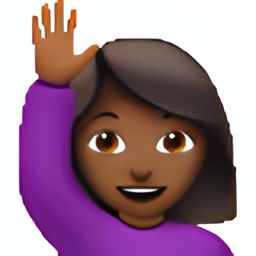
Name: happy person raising one hand
Emoji: 🙋🏾
Group: People & Body
Sub-group: person-gesture